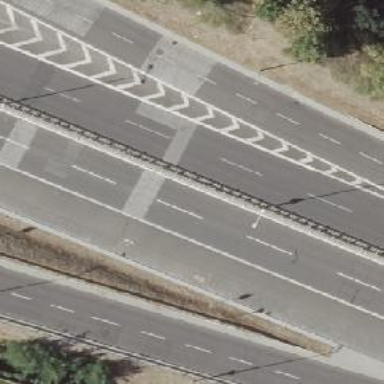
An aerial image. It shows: Motorway junction.